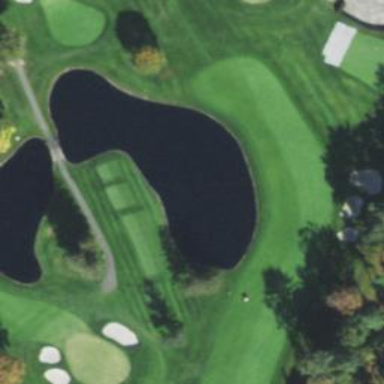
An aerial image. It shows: Water hazard on golf course. The hazard is natural water feature.